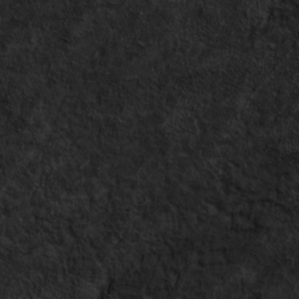
Label: non_frost